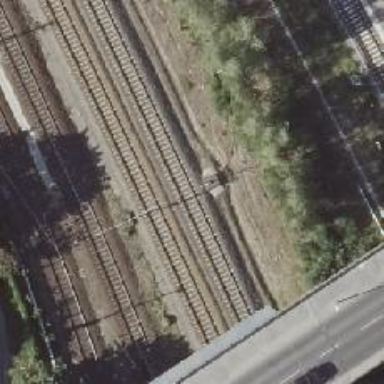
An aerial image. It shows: Railway track with contact line for electrification.